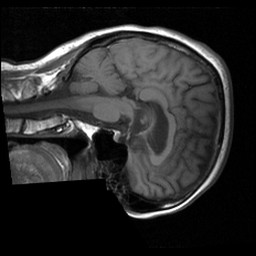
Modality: T1w
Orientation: sagittal
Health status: ill
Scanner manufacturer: siemens
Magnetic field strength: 1.5 T
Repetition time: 0.4 s
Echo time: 0.014 s